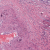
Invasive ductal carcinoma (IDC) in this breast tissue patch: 1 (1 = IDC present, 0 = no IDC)